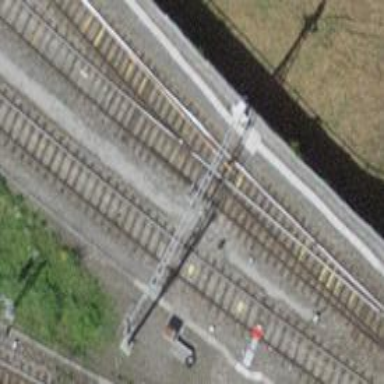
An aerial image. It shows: Single-track railway siding with electrified contact lines. The voltage of the lines is 3000 and 15000.